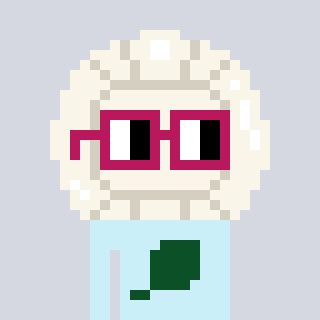
a pixel art character with square dark red glasses, a volleyball-shaped head and a cold-colored body on a cool background